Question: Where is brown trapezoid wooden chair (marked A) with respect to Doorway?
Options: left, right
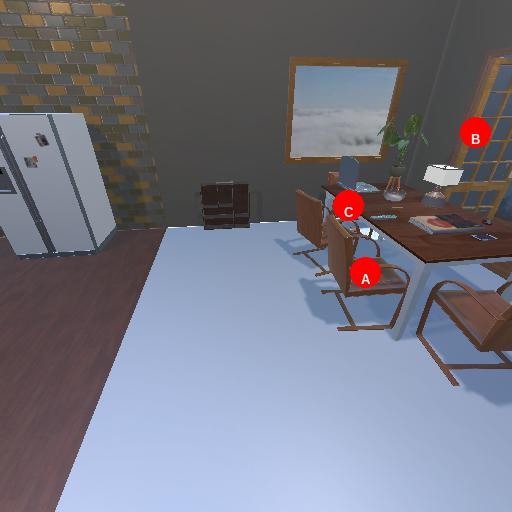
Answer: left